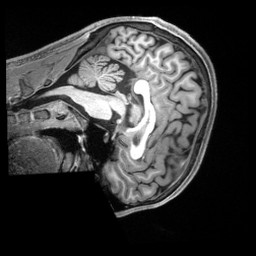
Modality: T1w
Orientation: sagittal
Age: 26
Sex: male
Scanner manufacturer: siemens
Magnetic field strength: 3 T
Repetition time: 2.3 s
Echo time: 0.00229 s